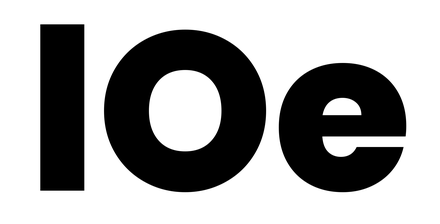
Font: Poppins-ExtraBold